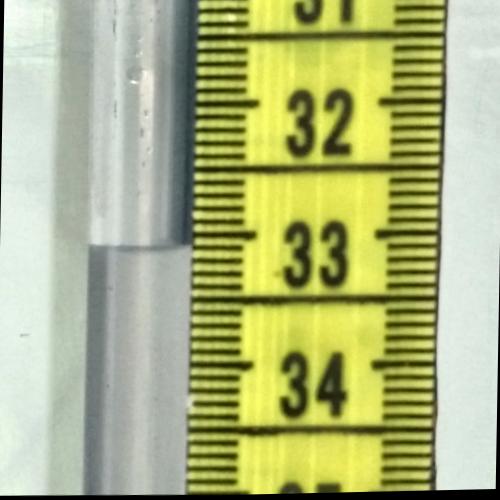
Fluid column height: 33.1 cm